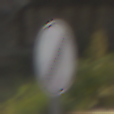
Verkehrszeichen: EndeSaemtlicherBegrenzungen
Umgebung: Outdoor, Suburban
Tageszeit: MorningAfternoon
Wetter: PartlyCloudy
Licht: Natural
Jahreszeit: NotSpecified
Kontrast: HighContrast